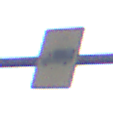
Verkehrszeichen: KFZZulaessigeGesamtmasse3Komma5TOhnePfeilsymbol
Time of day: SunriseSunset
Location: Outdoor (Suburban)
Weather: PartlyCloudy
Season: NotSpecified
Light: Natural